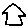
Label: house